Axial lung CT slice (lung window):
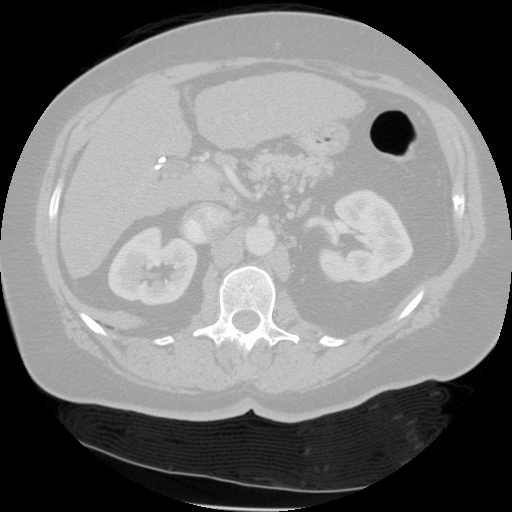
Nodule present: no